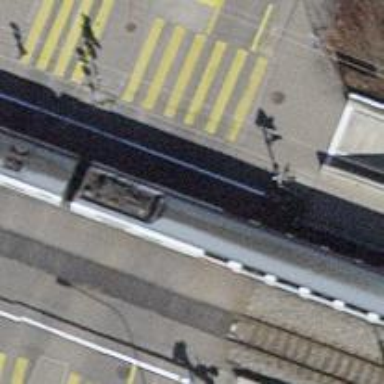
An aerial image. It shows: Railway crossing with barrier.